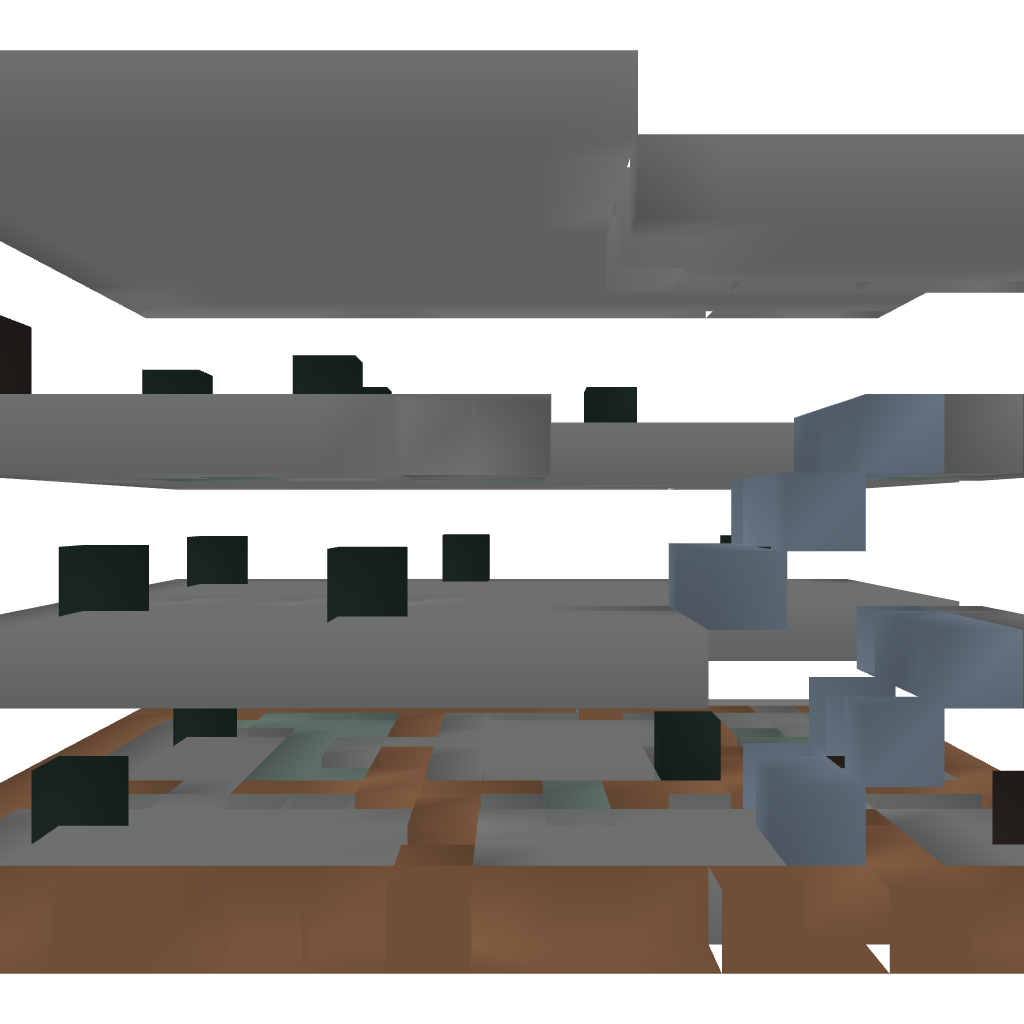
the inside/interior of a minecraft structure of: survival dungeon